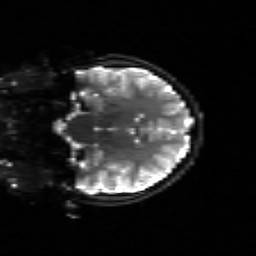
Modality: sbref
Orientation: coronal
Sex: male
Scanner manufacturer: siemens
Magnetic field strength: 3 T
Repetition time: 5 s
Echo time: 0.071 s